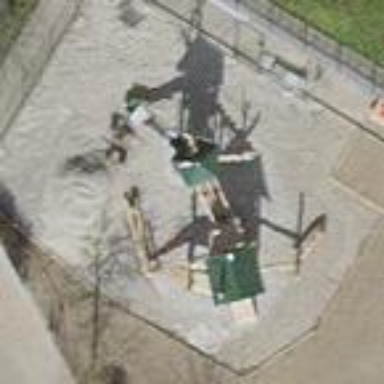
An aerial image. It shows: Playground area for leisure land.